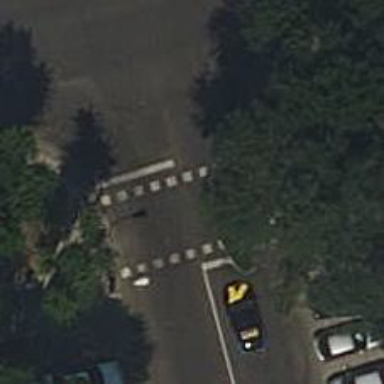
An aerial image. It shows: Road crossing with traffic signals.